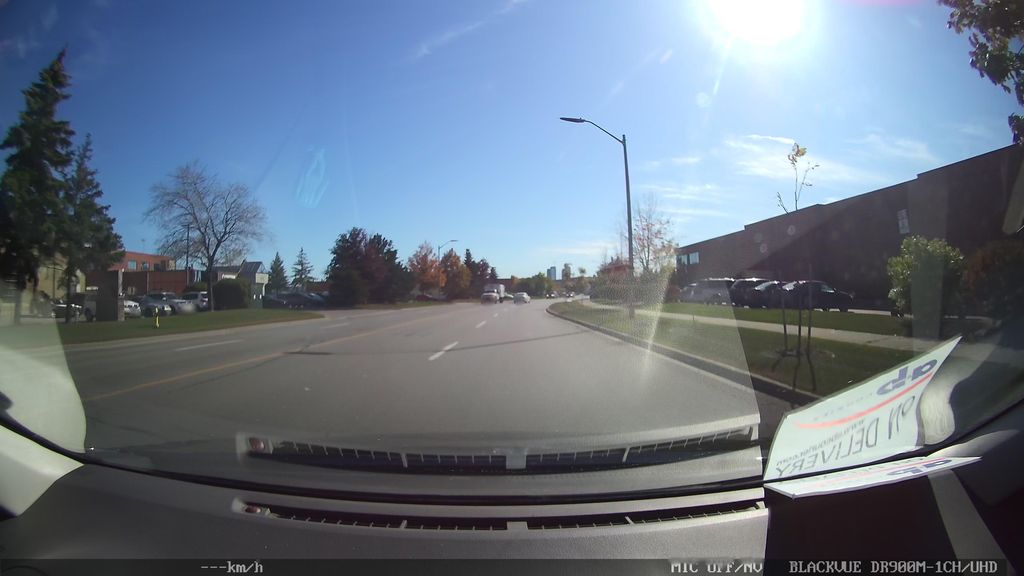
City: toronto